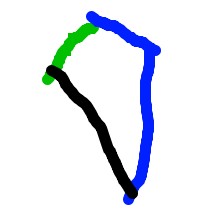
Shape: kite